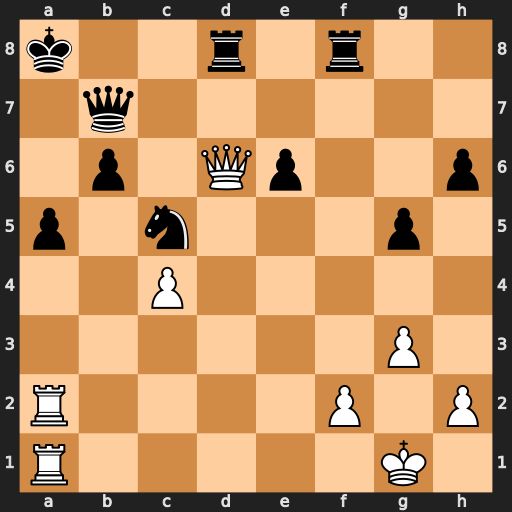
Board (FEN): k2r1r2/1q6/1p1Qp2p/p1n3p1/2P5/6P1/R4P1P/R5K1
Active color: w
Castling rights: -
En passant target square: -
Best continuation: Rxa5+ bxa5 Rxa5+